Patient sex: M
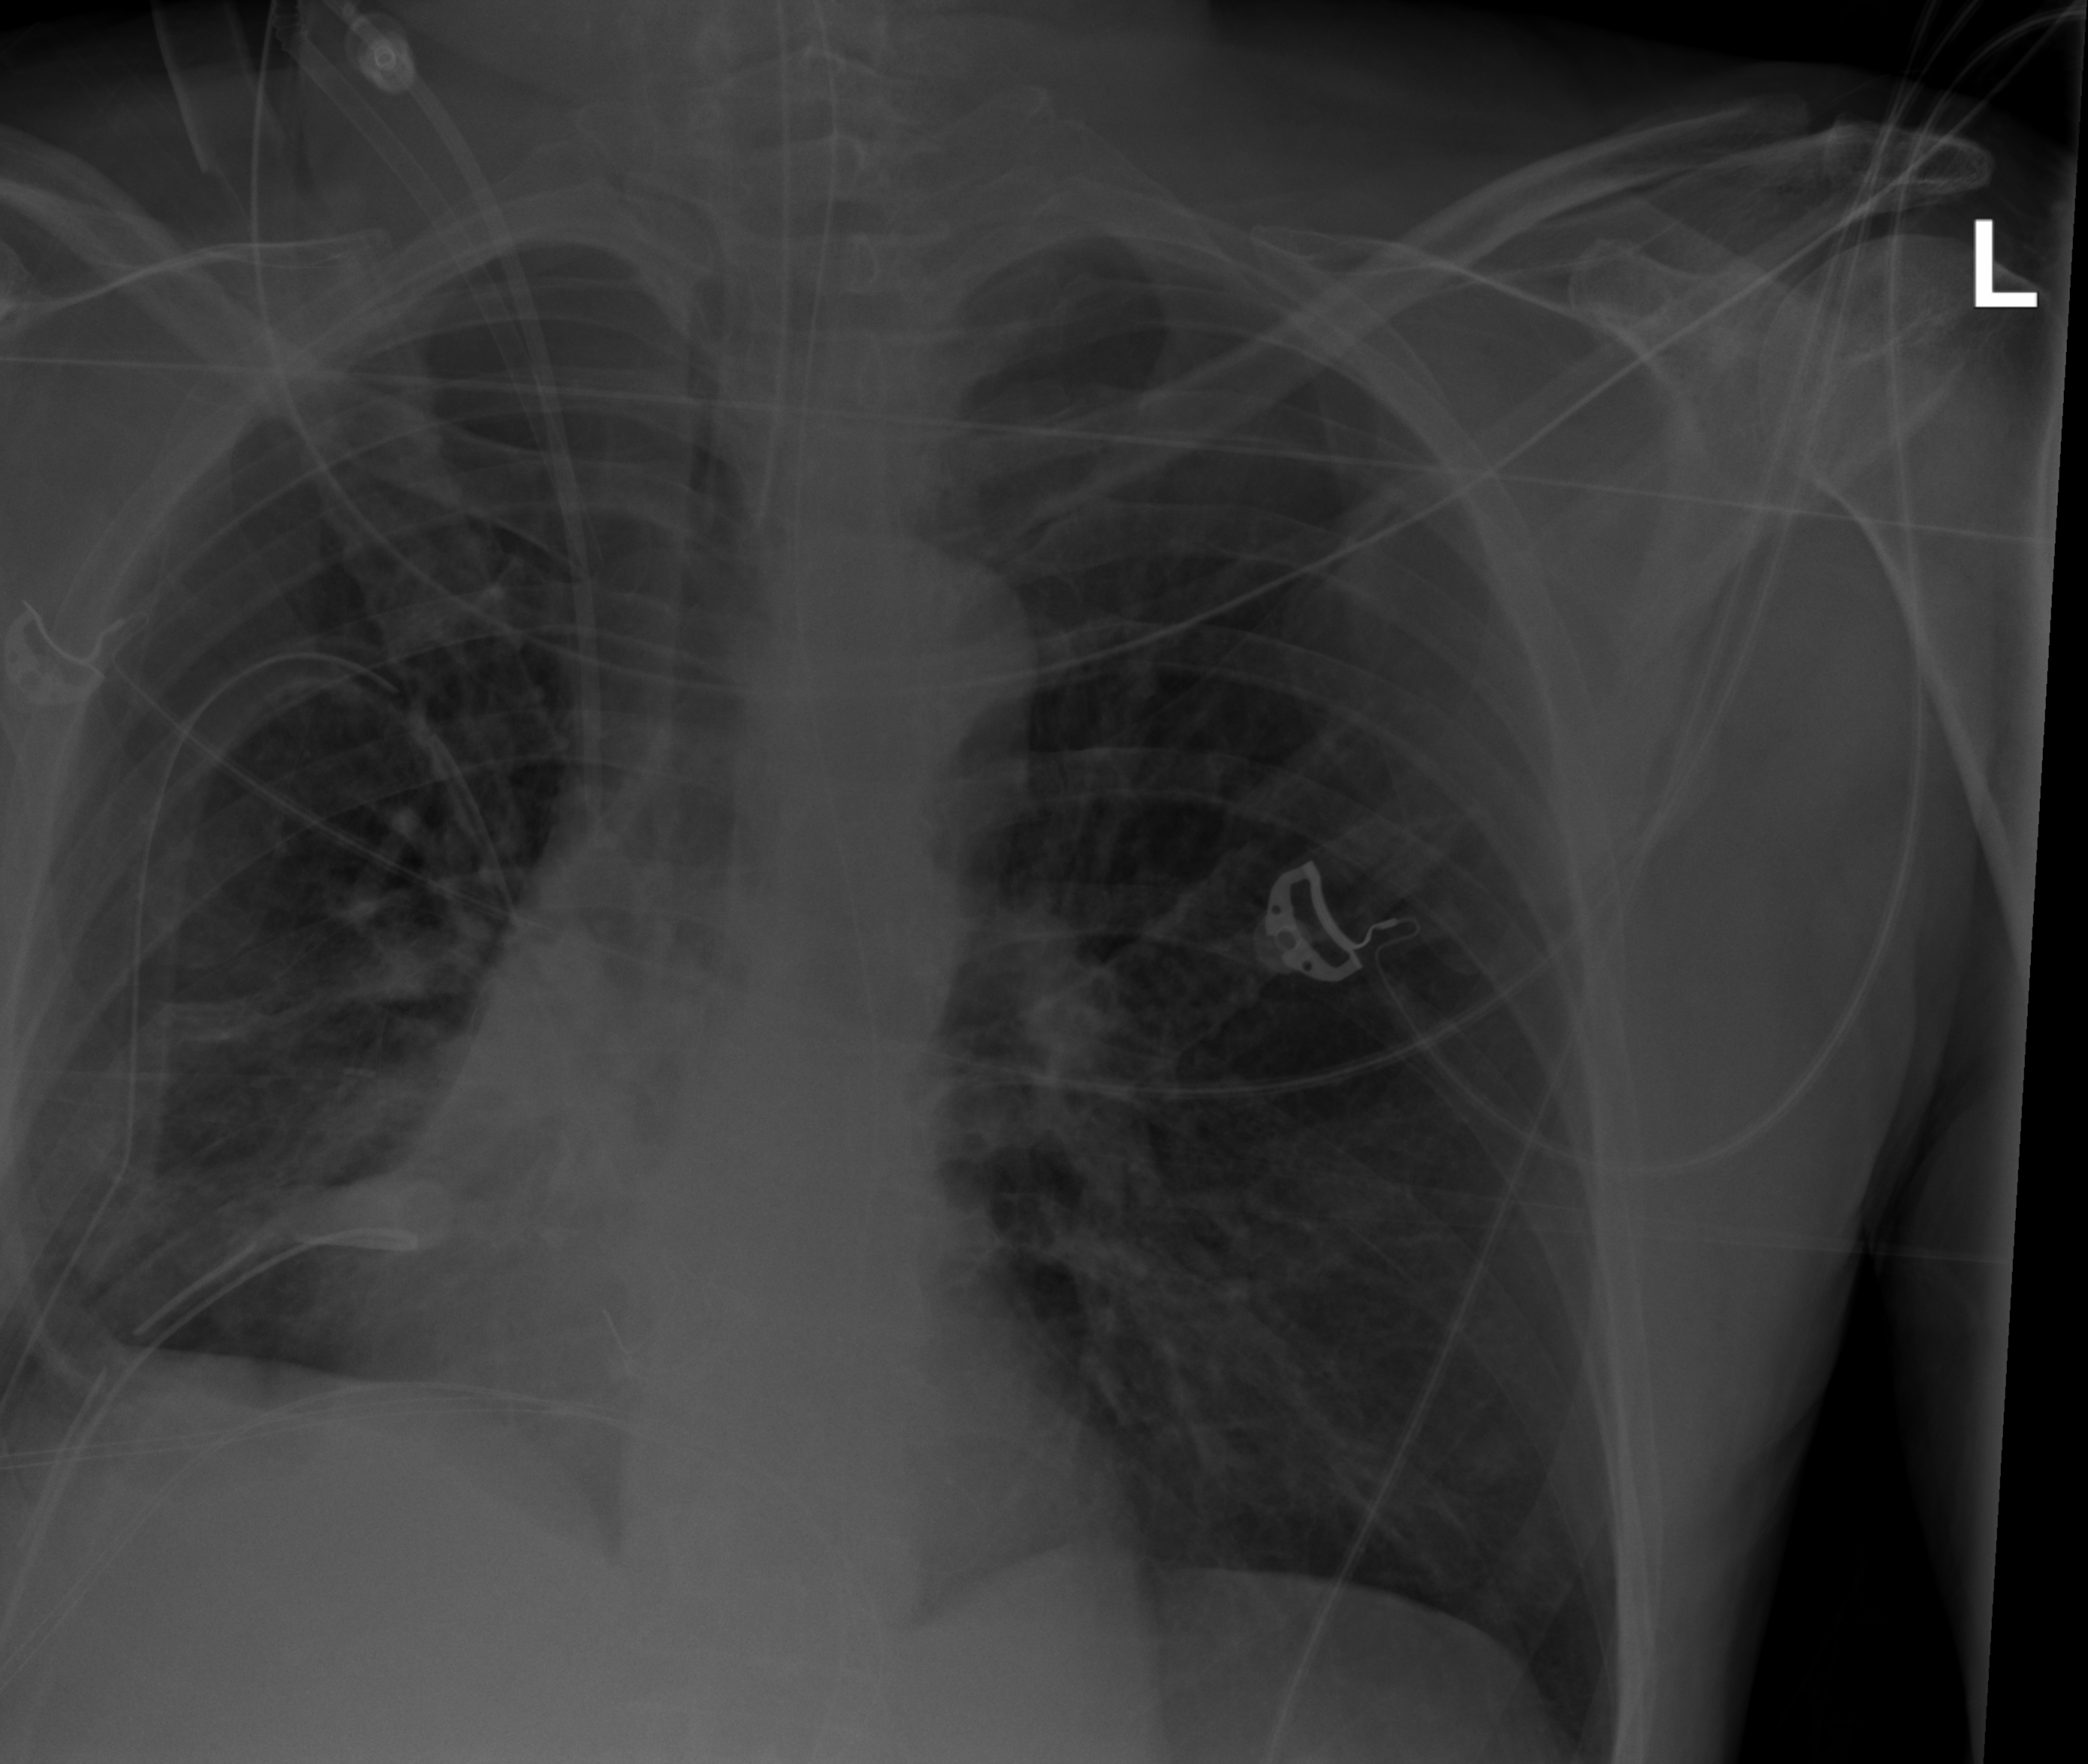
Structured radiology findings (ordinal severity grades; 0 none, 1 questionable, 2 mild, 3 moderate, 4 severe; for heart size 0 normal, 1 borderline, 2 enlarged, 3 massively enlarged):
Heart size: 0
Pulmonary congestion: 1
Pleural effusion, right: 2
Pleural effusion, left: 0
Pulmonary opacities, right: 2
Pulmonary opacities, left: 2
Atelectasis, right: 2
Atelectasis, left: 2